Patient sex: M
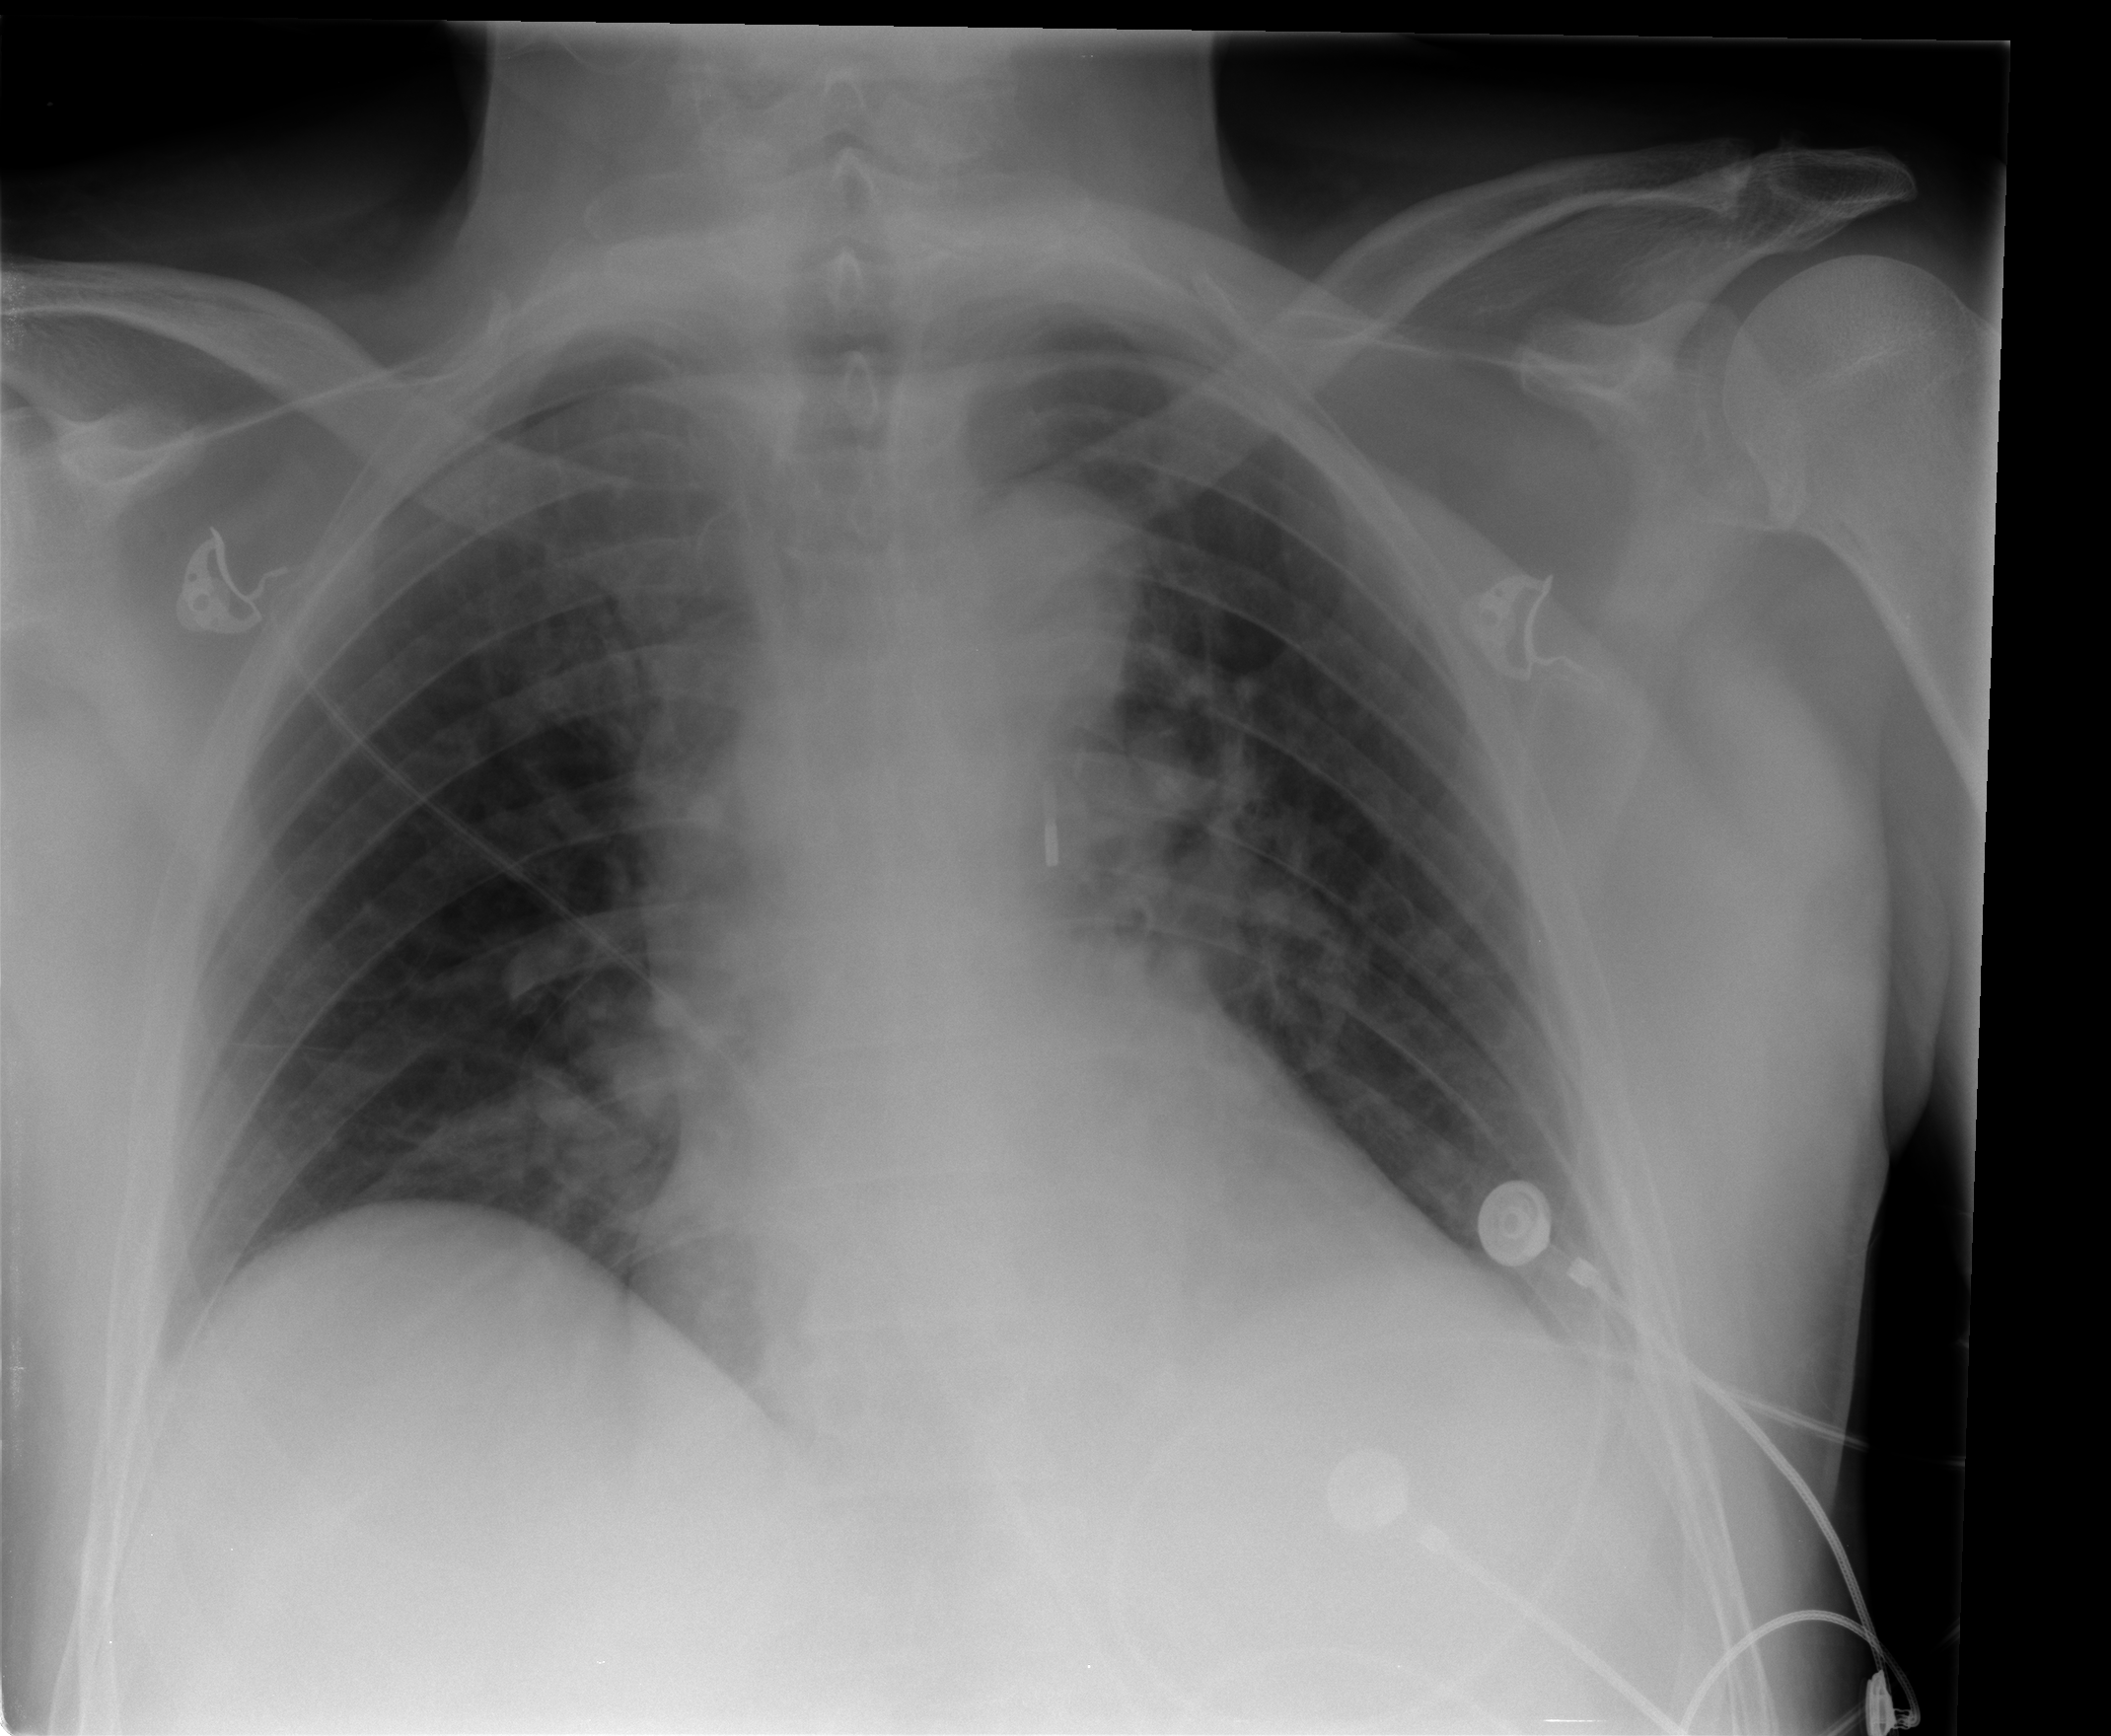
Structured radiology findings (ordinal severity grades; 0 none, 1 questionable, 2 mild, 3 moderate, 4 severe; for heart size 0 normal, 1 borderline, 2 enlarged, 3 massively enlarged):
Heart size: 1
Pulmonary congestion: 1
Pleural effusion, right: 1
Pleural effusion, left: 1
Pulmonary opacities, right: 0
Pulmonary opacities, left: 0
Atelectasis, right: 0
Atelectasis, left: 0